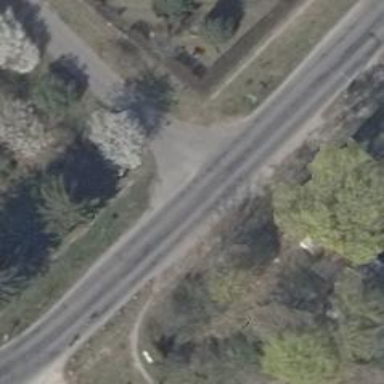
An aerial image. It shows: Road with "give way" sign.